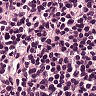
Metastatic tissue present: no